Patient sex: M
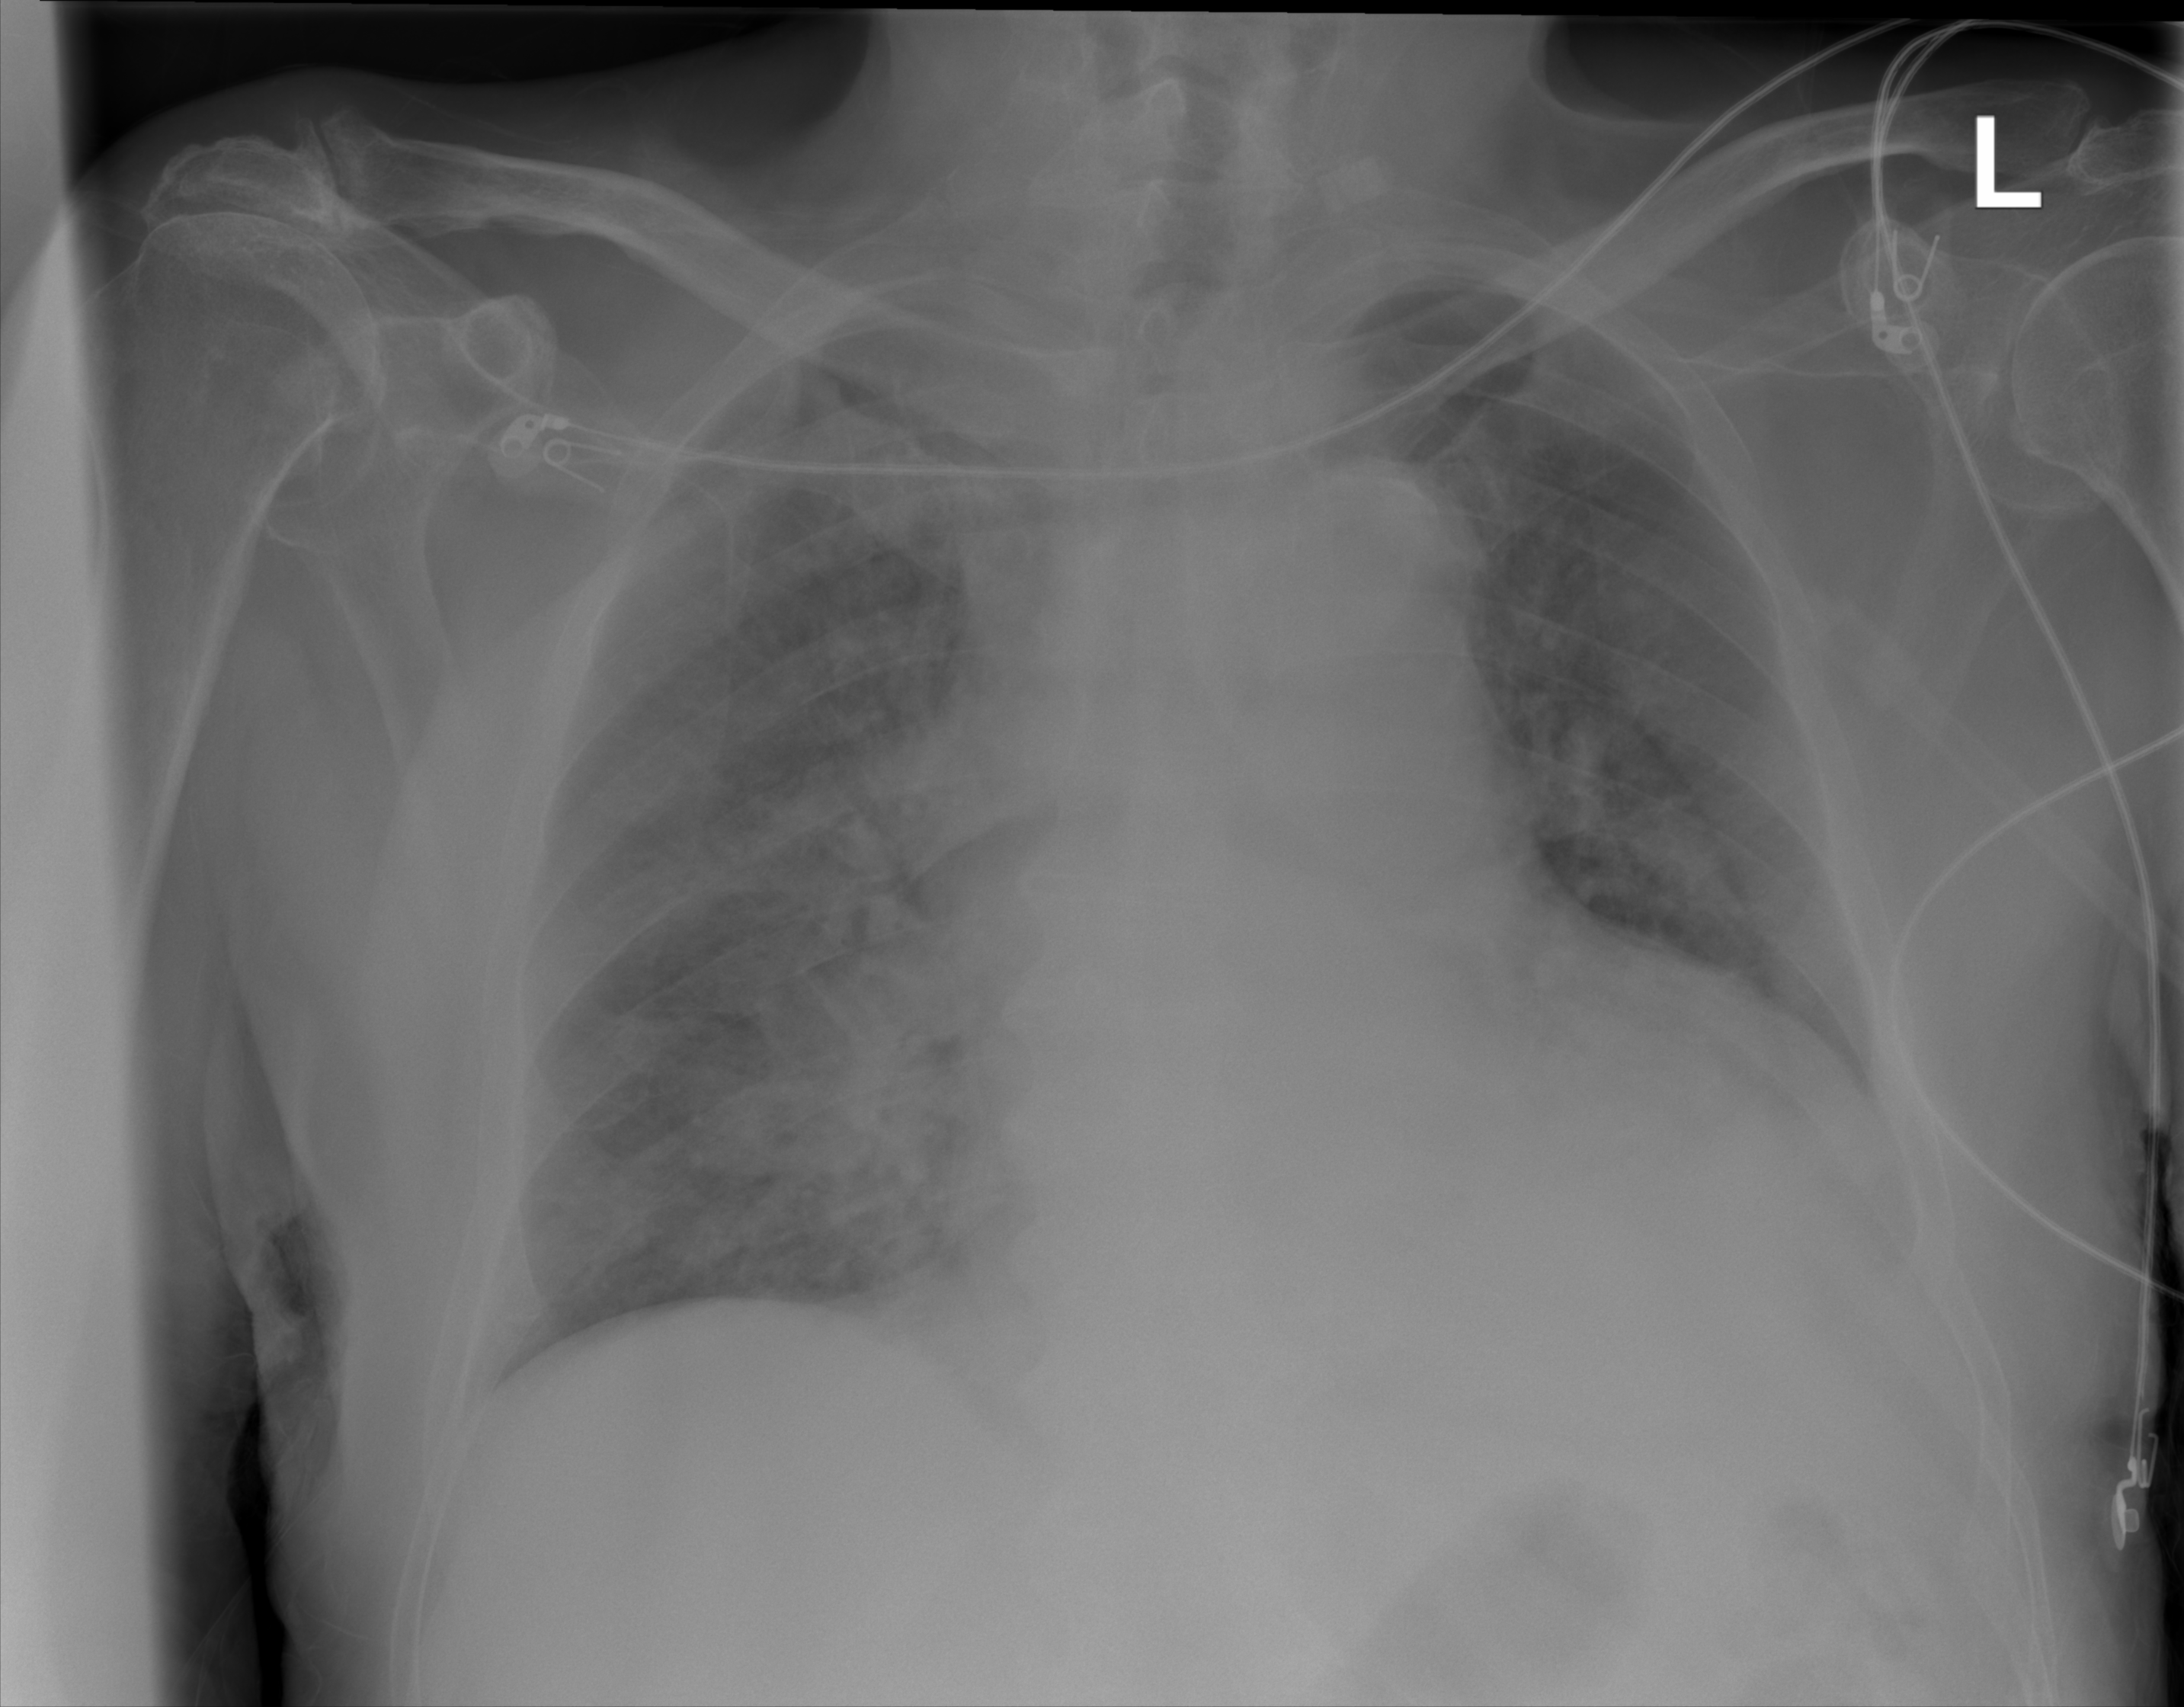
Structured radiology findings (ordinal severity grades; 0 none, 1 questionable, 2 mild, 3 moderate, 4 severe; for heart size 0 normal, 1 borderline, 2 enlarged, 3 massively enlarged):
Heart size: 2
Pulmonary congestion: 2
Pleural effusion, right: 0
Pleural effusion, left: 2
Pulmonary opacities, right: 2
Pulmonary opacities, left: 0
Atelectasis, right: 2
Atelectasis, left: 2